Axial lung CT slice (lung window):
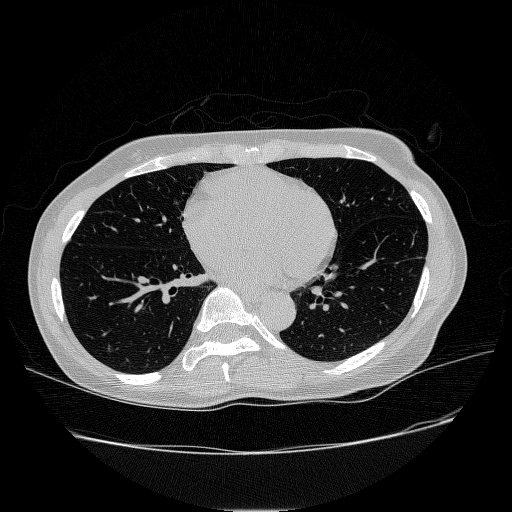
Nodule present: no